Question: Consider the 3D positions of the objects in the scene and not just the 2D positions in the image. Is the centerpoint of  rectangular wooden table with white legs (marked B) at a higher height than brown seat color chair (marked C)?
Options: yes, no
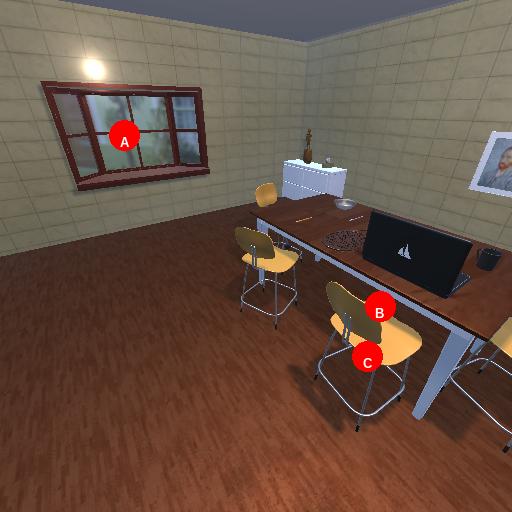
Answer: yes